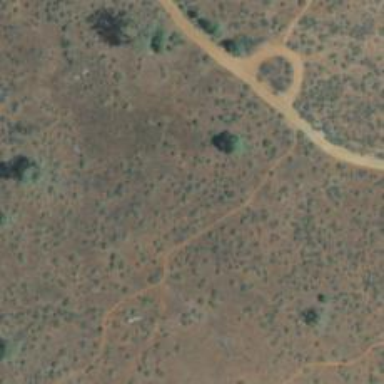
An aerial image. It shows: Path.